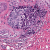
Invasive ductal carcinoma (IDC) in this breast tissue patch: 1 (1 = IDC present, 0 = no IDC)